Question: i have view that display user current location using google maps and route to his distention.
the problem: user location is out of the road most of the time, I can't put the app like this in the Appstore, it will get bad reviews.
I checked google sdk for IOS, is there any property for accuracy !?
like: 'self.googleMap.accuracy = bestForNavigation'
are there any tweaks or properties to set that improve user location accuracy?
how maps apps on the Appstore display user location with so much accuracy like google app?

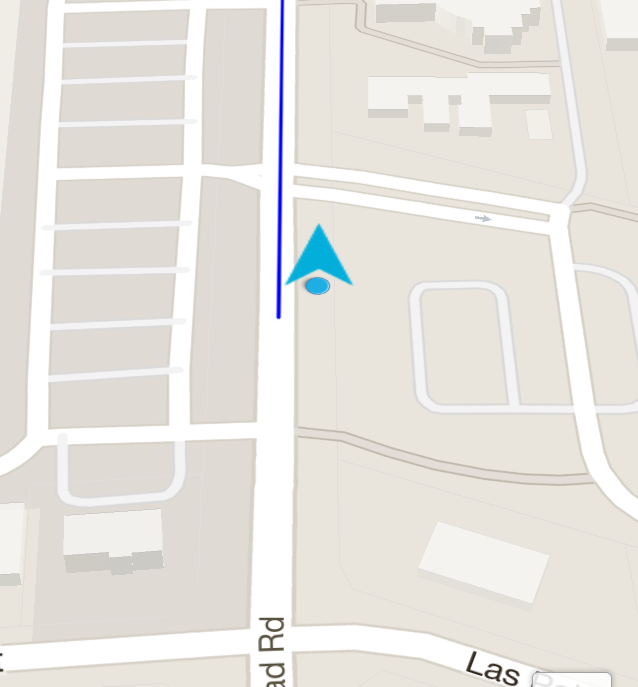
Answer: In the 'CoreLocationManager' you can set the 'desiredAccuracy' to 'kCLLocationAccuracyBestForNavigation'. However, GPS is still never perfect, you may get anywhere from 5 to 100m accuracy from the GPS depending on signal quality, sky view (canyons, cities), etc.
Another source of error to watch out for, make sure your GPS data is in the same datum (ie: WGS-84) as the map and the road network data. Different datums can add small (or large) errors.
To compensate for inherent GPS and mapping error, most turn-by-turn navigation apps use what we call "snap to road". We compute what roads the user is near and IF the GPS location is within 30m (see note1) of the road AND the course (or heading, note2) is within +/- 25 degrees of the road direction, THEN we "snap" to the road. That means we change the location and heading of the displayed location dot so that it shows that the user is exactly on the road (compute the nearest point on the road from the GPS point) and heading along the road path (select the road heading that is closest). This requires detailed road geometry data including curves and some fun calculations but it works really well once you get it.
If they are further off the road or not aligned with the road heading then we show their actual GPS location. This works really well but it requires that you have the road network geometry available (or at least their route to destination geometry) so you can make these checks.
Note1: we select a tolerance based on the reported 'horizontalAccuracy' from the 'CLLocation' we get.
Note2: we blend the compass heading (corrected) and course (from GPS) to decide the users actual heading. Below about 8 kph we predominantly use compass heading, above that we mainly use GPS course (its more accurate). We also GPS course to determine compass error to correct it. This allows us to show accurate headings even when stopped at a light or at very slow parking lot speeds.